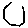
Label: hexagon